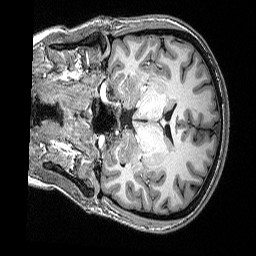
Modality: T1w
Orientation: coronal